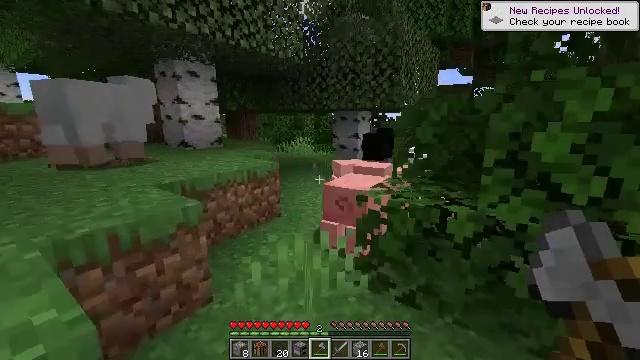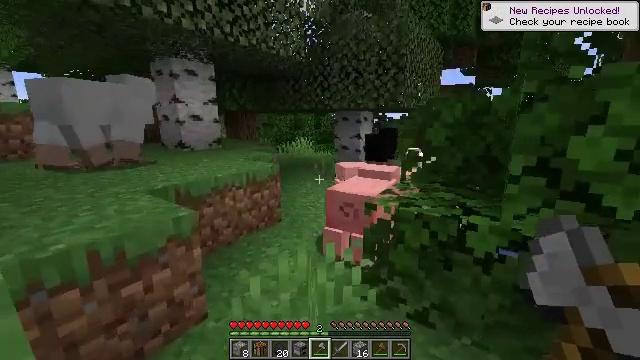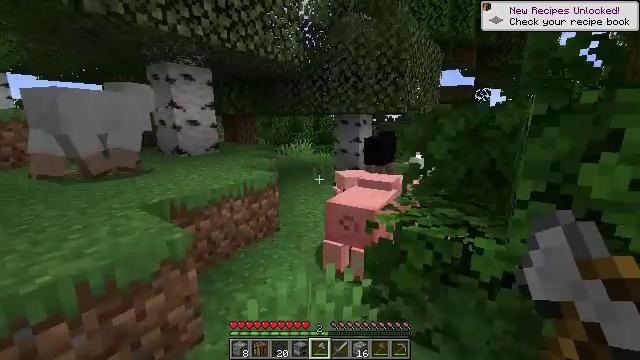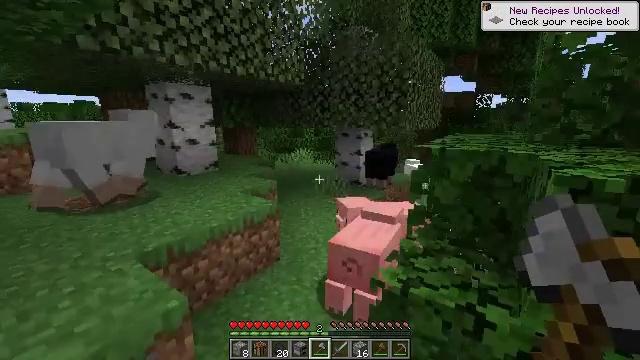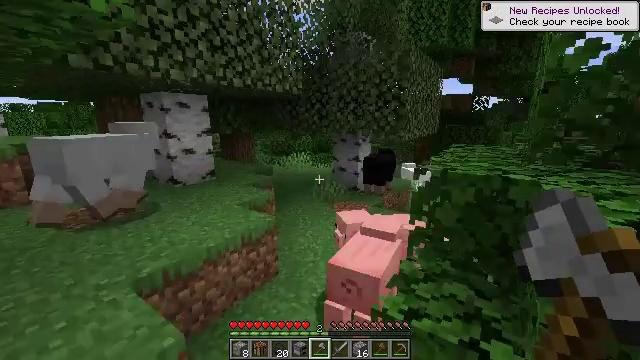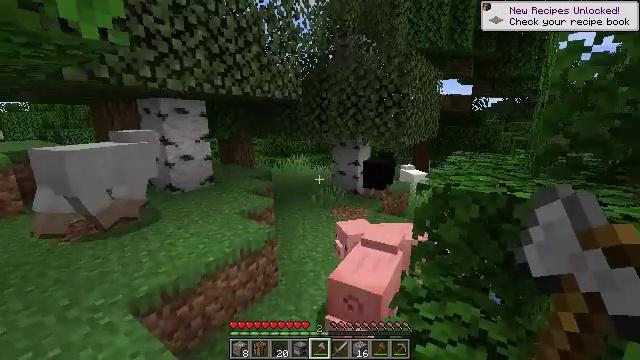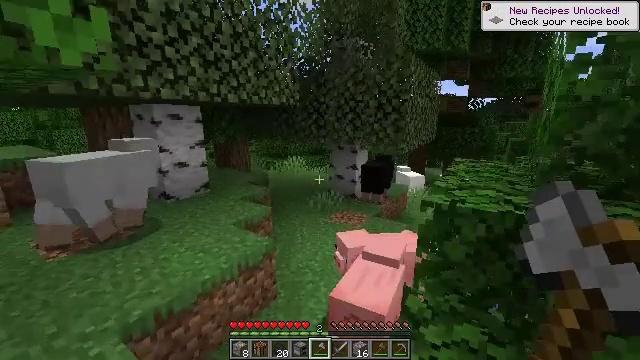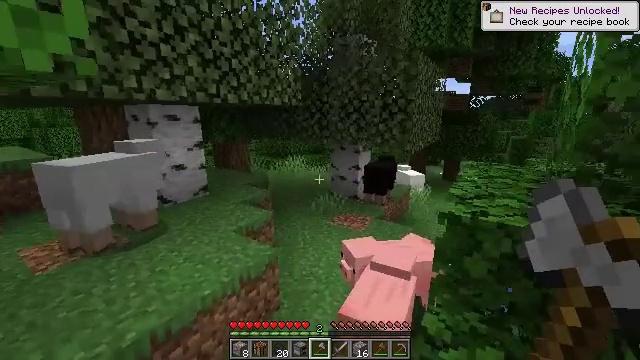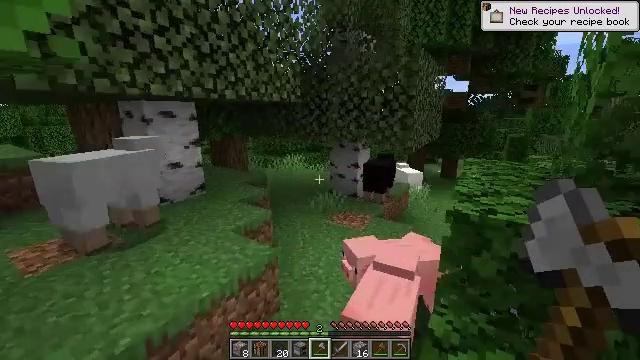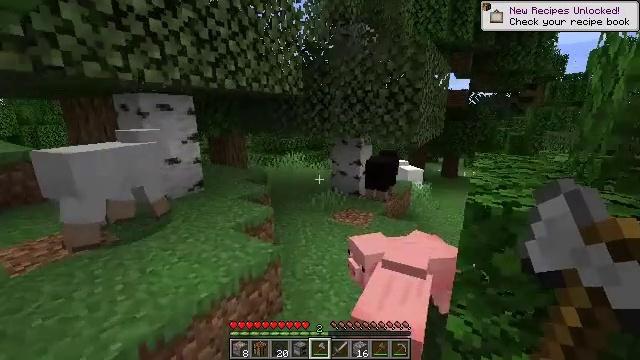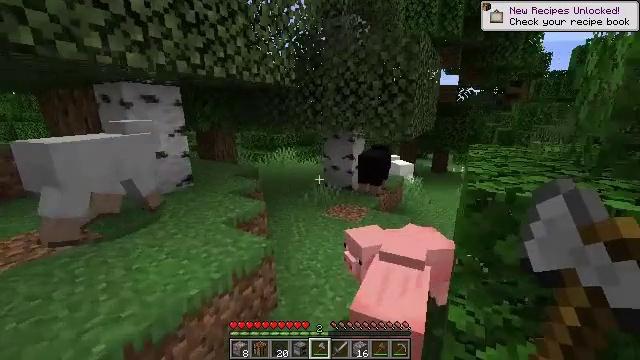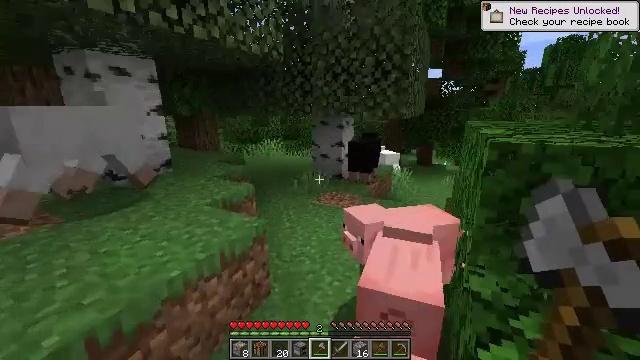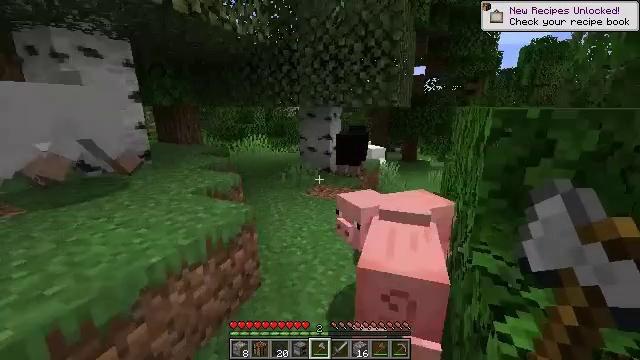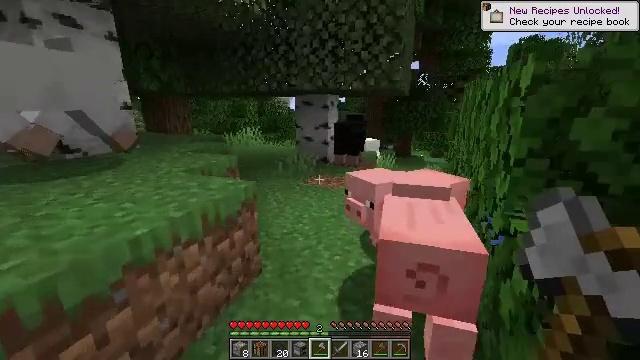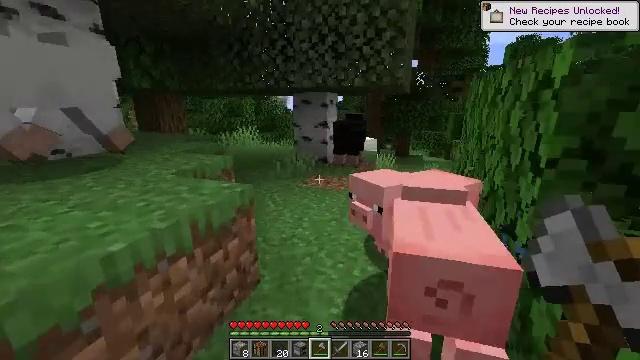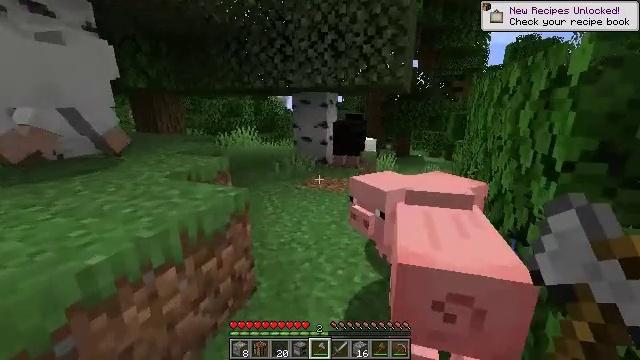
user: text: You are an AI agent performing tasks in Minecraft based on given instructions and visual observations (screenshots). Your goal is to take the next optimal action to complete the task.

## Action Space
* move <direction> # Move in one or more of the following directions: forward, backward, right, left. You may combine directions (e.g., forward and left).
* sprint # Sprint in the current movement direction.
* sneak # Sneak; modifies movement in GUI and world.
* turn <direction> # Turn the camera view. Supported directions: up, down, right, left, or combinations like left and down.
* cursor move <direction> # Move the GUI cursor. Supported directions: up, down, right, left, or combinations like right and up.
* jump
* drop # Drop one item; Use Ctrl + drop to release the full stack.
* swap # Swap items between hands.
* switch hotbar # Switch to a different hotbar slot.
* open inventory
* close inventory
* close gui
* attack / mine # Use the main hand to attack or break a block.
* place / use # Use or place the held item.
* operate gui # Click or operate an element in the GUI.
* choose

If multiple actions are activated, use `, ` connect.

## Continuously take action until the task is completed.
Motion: motion action
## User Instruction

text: Collect the lily of the valley from the ground.
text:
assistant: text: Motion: move forward
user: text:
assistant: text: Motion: move forward, jump
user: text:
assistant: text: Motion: move forward, jump
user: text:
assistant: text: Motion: move forward and move left, jump
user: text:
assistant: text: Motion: move forward and move left, jump
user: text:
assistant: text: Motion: move forward and move left, jump
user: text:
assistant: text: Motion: move forward and move left, jump
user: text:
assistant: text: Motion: move forward and move left, jump
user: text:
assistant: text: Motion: move forward and move left
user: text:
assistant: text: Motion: move forward and move left, turn right
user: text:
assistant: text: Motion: move forward and move left, turn right
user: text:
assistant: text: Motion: move forward and move left, turn right
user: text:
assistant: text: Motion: move forward, turn right
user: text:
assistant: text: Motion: move forward
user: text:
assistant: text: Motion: move forward
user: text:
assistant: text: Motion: move forward
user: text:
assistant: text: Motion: move forward
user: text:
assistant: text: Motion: move forward
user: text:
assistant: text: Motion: move forward
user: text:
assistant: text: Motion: move forward
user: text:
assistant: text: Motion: move forward
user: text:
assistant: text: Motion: move forward
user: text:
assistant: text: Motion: move forward, turn right
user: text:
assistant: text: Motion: move forward, turn right
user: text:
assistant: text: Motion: move forward, turn right
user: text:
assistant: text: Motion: move forward, turn right
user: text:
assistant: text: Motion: move forward, turn right
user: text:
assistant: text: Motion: move forward, turn right
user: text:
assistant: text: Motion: move forward
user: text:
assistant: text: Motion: move forward, sprint